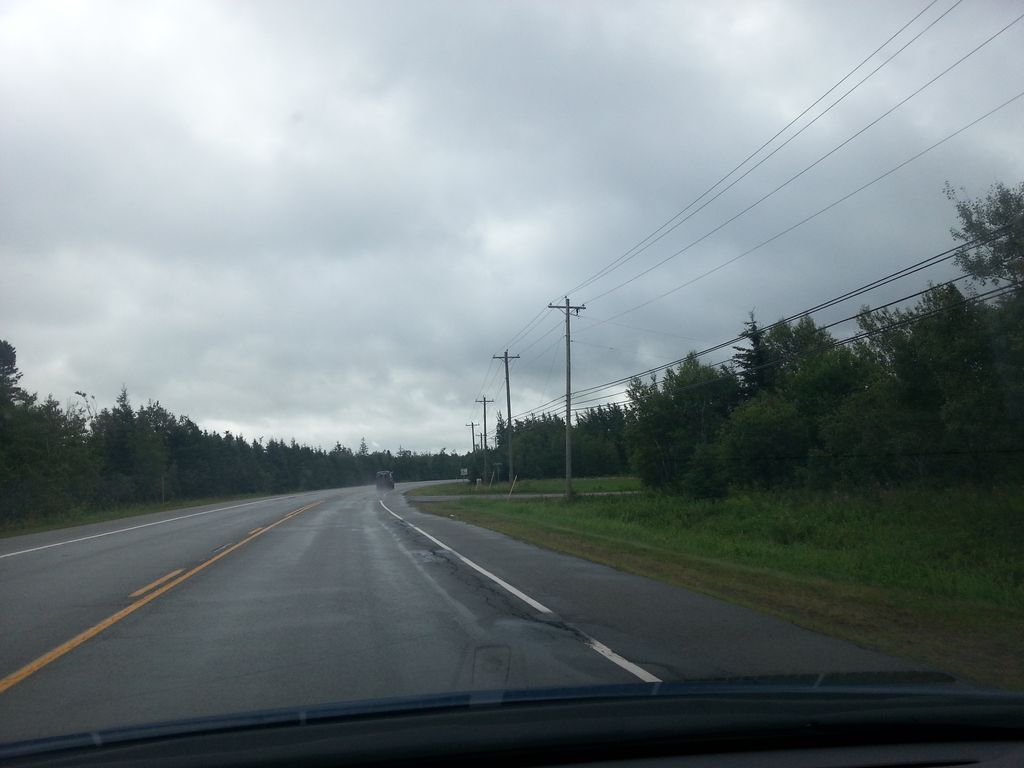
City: charlottetown